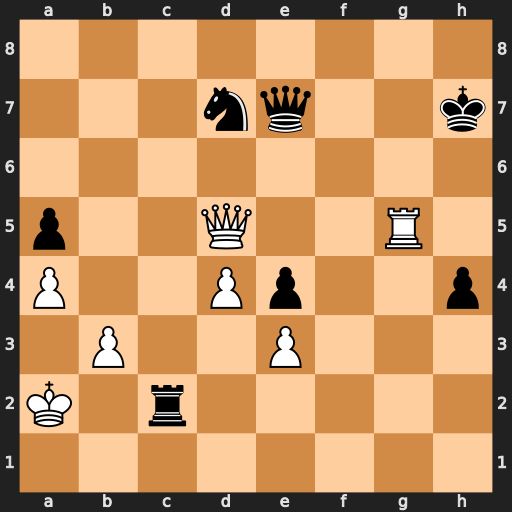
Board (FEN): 8/3nq2k/8/p2Q2R1/P2Pp2p/1P2P3/K1r5/8
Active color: w
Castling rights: -
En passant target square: -
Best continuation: Kb1 Rc6 Qf5+ Kh8 Rh5+